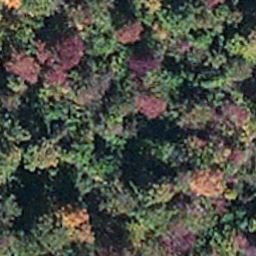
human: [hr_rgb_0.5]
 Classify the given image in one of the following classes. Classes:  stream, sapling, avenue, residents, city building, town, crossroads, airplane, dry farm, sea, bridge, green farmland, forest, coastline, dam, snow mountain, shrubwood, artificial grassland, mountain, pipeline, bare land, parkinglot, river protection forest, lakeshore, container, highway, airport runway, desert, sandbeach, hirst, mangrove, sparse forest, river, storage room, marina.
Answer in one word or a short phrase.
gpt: mangrove